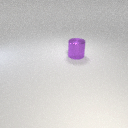
large purple metal cylinder